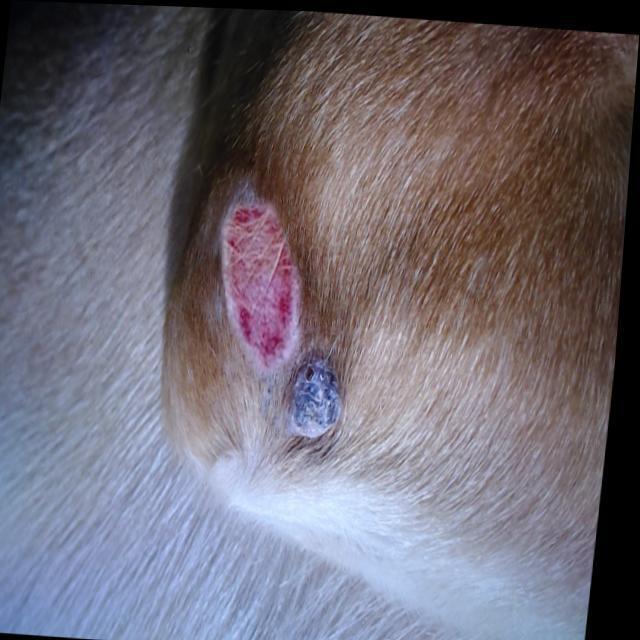
Canine ringworm (Dermatophytosis) — fungal infection caused by Microsporum or Trichophyton. Presents with circular alopecia, scaling, crusting, and broken hairs.